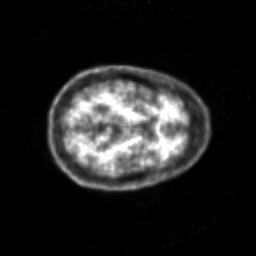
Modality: PET
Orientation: axial
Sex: male
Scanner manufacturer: siemens